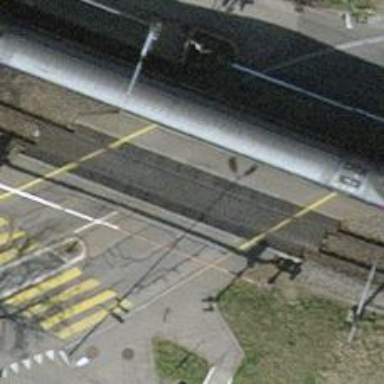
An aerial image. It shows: Railway level crossing controlled by traffic signals with double half barrier.